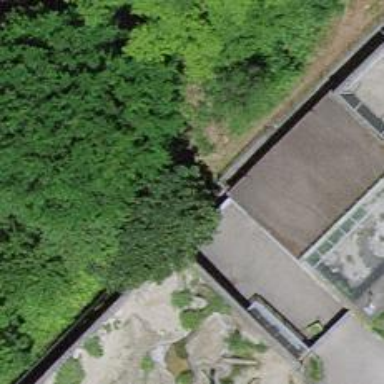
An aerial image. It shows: Wall barrier.